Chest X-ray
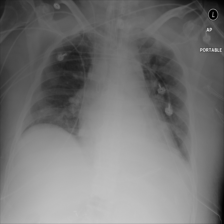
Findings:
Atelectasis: negative
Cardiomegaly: negative
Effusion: negative
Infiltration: positive
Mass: negative
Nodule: negative
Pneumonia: negative
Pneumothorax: negative
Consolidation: negative
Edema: negative
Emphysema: negative
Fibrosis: negative
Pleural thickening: negative
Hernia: negative